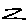
Label: zigzag